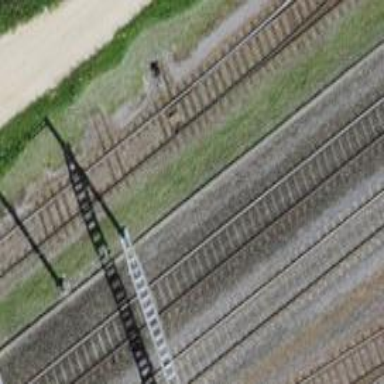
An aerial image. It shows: Railway switch.